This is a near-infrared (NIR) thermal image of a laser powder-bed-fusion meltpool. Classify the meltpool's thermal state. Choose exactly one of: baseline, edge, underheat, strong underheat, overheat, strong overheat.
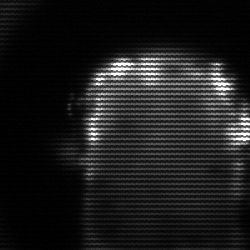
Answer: baseline